Question: the code is pinned underneath:
'''
import tensorflow as tf
hello=tf.constant("hello,Python!")
sess=tf.Session()
print(sess.run(hello))
'''

the current result is pinned underneath:
> b'hello,Python!'
then the screenshot
so,what shall I do to drop the strange "b" before the current result?
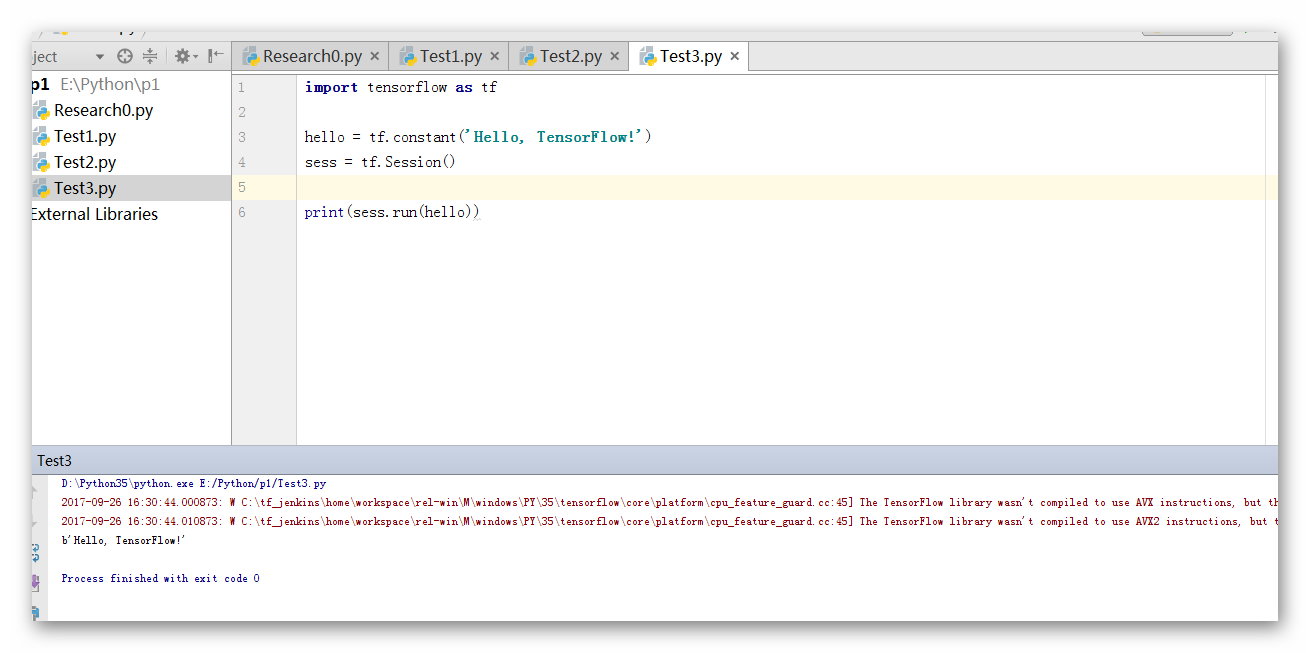
Answer: As per Python 2.x <URL>:
> A prefix of 'b' or 'B' is ignored in Python 2; it indicates that the
literal should become a bytes literal in Python 3 (e.g. when code is
automatically converted with 2to3). A 'u' or 'b' prefix may be
followed by an 'r' prefix.
So in Python 3.x
> bytes = b'...' literals = a sequence of octets (integers between 0 and
255)
It's not really there, it only gets printed. This should not cause any problem anywhere.
You can try to convert it to str.
Works for me
'''
>>> print(out)
b'hello,Python!'
>>> out.decode('utf-8')
'hello,Python!'
'''